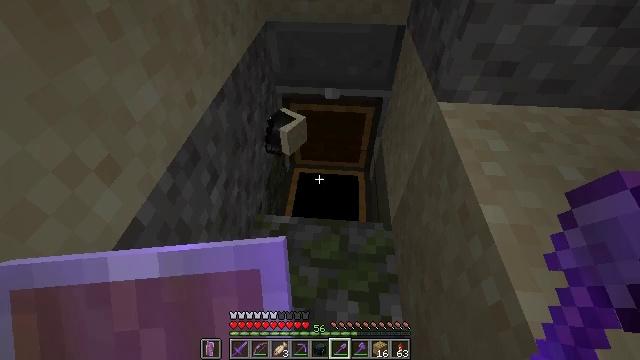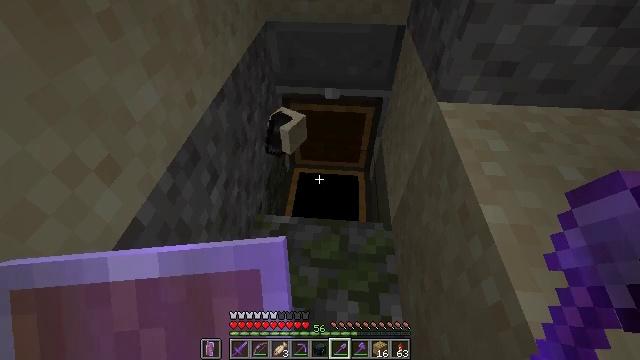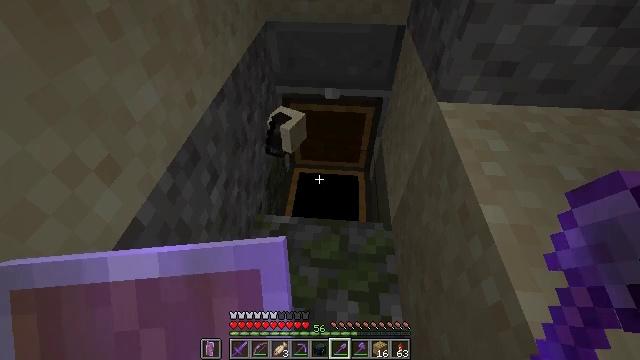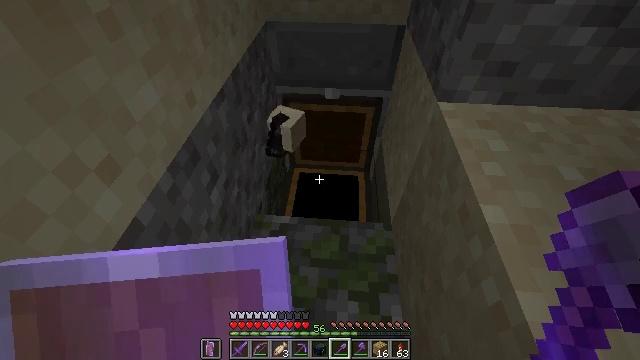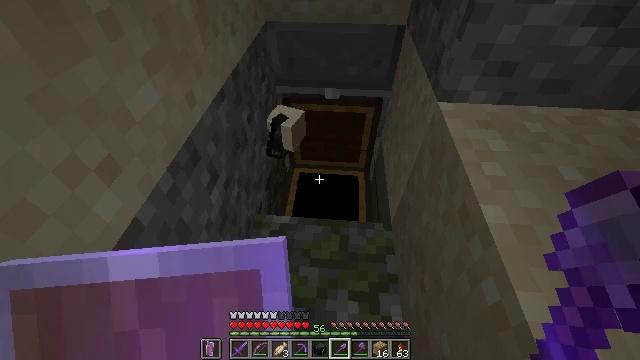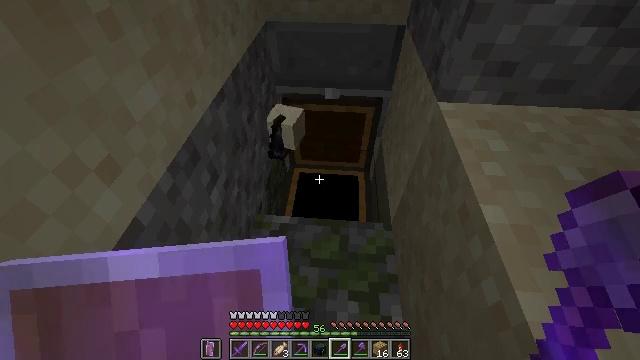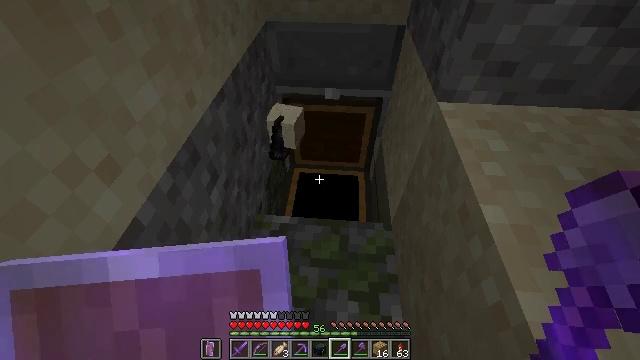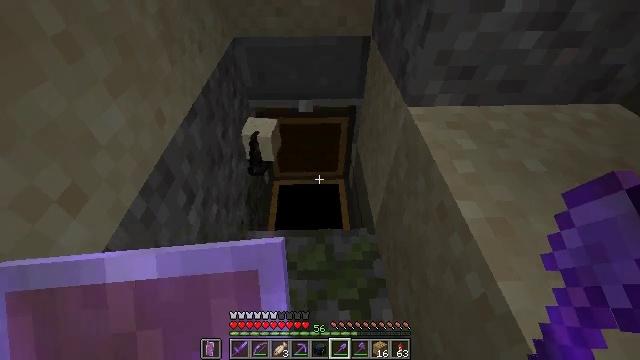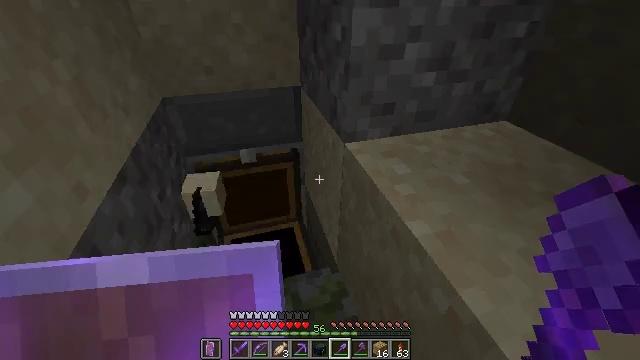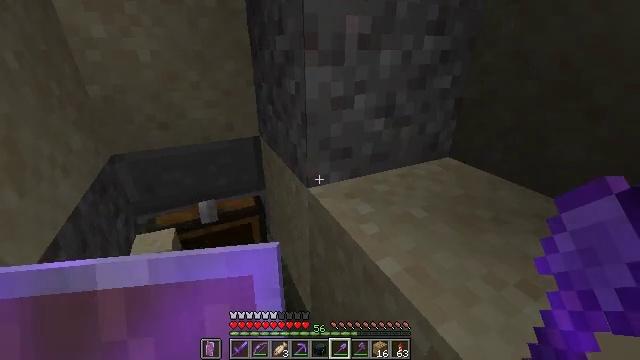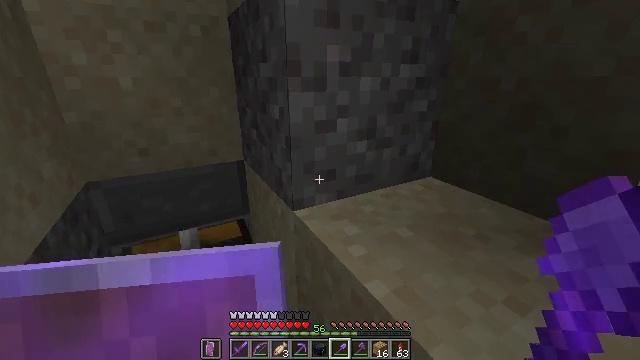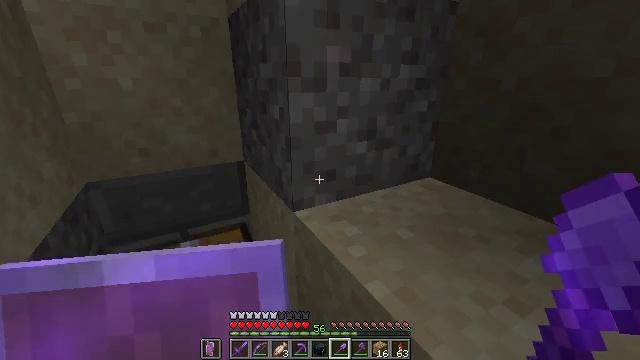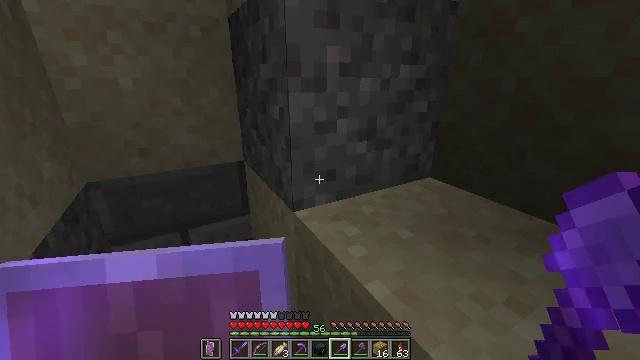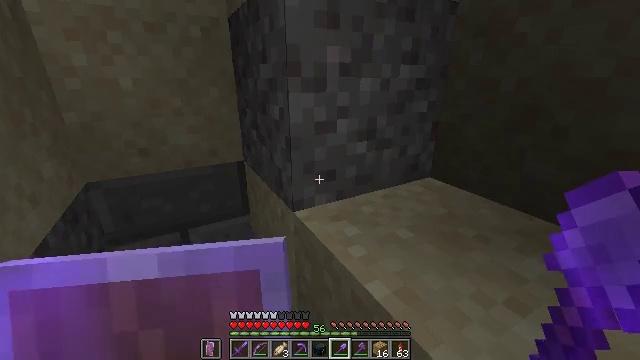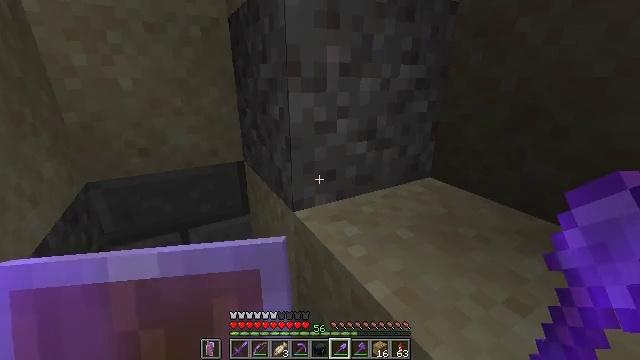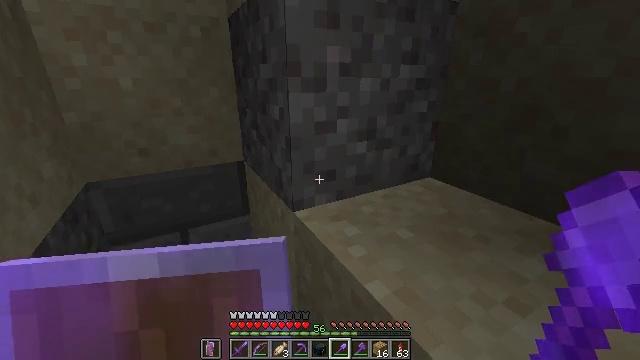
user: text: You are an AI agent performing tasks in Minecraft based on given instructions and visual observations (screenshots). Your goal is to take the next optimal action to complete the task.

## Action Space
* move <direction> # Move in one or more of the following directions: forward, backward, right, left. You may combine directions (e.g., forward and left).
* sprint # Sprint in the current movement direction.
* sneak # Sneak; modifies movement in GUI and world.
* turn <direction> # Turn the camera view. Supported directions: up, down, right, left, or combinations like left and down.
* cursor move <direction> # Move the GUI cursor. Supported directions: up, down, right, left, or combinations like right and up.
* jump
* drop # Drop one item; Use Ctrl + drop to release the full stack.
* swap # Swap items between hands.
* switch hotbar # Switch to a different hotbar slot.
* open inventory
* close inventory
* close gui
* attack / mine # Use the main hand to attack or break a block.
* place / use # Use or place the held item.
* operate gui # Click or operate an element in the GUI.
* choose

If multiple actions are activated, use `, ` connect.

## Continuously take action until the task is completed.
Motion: motion action
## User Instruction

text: Gather gravel by digging.
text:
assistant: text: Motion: no_op
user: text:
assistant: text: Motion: no_op
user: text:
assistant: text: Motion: no_op
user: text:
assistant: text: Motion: no_op
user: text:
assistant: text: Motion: no_op
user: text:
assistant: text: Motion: no_op
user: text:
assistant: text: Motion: turn right and up
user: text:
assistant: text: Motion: turn right and up
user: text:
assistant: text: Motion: turn right and up
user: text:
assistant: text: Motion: turn right and up
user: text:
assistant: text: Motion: no_op
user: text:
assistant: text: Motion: no_op
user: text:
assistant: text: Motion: no_op
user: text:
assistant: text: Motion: no_op
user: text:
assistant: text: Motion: no_op
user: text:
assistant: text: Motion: no_op
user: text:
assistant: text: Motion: move back, turn left and up
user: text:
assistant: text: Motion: move back, turn left and up
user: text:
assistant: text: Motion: move back, turn left and up
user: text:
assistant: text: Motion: move back
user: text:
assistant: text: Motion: move back
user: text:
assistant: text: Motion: move back
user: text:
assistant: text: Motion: move back
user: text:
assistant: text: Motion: no_op
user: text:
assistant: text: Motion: no_op
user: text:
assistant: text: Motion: no_op
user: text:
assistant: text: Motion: turn right
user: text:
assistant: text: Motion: turn right
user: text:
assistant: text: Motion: turn right
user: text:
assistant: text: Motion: turn right and down